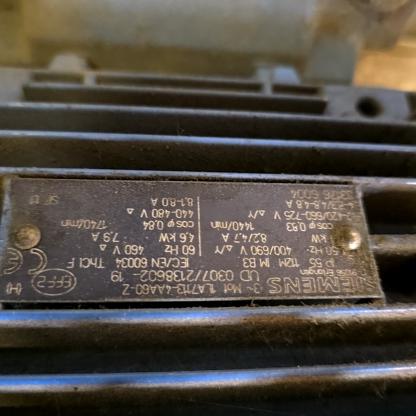
Klasa: tabliczka-znamionowa